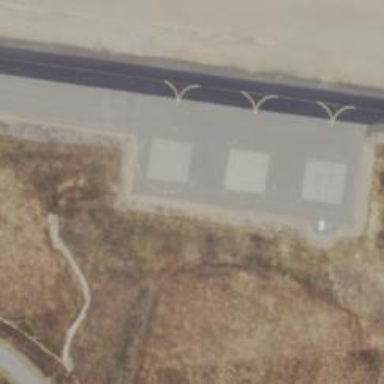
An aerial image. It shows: Image showing helipad at airport.